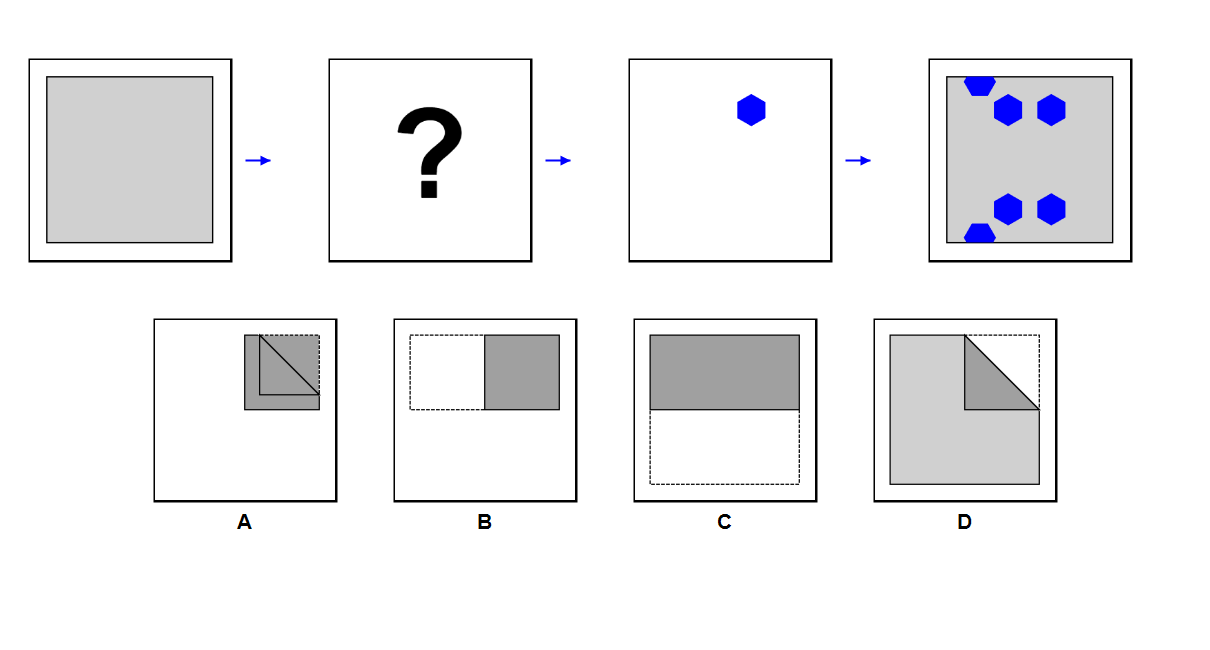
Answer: D